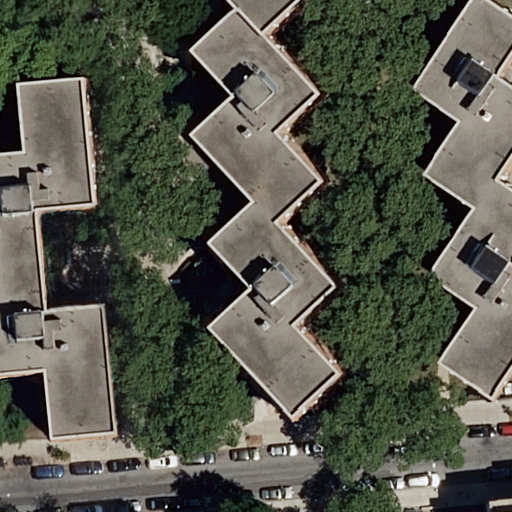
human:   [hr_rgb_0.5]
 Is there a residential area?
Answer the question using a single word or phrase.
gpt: yes

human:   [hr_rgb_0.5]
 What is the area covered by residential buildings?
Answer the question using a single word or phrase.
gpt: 1937m2

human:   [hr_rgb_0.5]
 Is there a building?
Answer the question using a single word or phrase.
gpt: yes

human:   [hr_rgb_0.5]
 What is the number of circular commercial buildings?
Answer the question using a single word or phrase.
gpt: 0

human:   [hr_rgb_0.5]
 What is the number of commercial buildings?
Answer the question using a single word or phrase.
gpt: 0

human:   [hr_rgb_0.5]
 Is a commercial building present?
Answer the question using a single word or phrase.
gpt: no

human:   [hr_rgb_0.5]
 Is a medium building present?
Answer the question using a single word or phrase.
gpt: yes

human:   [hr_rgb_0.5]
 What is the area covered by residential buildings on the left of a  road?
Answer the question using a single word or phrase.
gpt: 704m2

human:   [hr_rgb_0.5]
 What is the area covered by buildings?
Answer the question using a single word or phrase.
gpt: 1937m2

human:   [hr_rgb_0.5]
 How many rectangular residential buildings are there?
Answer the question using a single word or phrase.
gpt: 2

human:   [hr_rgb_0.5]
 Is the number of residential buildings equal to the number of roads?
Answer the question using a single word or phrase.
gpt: no

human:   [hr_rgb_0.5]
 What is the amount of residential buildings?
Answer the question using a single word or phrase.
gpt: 4

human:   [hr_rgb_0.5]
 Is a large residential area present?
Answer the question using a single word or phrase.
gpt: yes

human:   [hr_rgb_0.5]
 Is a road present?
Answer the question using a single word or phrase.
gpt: yes

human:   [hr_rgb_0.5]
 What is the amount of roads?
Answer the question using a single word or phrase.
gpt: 3

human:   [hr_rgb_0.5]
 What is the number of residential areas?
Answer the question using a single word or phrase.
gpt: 1

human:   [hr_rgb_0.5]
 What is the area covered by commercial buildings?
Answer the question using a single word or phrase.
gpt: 0m2

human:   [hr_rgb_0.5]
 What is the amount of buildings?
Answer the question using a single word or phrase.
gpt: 4

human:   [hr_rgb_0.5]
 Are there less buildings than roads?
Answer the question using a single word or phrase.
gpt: no

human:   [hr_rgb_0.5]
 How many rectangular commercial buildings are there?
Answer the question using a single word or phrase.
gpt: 0

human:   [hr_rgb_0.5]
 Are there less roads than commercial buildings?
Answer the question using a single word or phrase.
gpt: no

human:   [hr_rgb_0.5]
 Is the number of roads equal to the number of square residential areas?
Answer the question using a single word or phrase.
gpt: no

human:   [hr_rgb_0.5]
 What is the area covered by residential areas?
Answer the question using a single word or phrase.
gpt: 10607m2

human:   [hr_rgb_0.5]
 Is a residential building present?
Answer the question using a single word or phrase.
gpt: yes

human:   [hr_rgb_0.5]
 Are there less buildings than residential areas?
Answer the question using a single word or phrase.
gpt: no

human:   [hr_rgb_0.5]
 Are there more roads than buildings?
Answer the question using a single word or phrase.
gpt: no

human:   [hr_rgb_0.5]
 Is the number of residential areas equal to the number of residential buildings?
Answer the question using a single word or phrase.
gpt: no

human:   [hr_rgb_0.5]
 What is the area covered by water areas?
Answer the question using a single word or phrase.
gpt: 0m2

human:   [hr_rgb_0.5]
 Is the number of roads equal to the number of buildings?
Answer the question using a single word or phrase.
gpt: no

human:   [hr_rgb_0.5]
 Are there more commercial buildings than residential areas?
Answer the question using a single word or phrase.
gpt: no

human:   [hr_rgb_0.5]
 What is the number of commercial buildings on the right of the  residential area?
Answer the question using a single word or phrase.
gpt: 0

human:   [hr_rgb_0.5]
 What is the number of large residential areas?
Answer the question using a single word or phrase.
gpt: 1

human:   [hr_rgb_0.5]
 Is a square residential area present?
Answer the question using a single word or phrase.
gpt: no

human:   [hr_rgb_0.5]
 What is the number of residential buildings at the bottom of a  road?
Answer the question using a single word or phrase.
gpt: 1

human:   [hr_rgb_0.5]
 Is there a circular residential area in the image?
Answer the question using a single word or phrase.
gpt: no

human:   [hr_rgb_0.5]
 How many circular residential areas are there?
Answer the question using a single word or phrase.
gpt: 0

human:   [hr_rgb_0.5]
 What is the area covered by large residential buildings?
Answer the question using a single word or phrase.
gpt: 1565m2

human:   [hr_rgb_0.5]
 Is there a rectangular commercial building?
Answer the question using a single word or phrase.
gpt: no

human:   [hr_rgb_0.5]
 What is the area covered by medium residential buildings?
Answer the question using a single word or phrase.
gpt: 371m2

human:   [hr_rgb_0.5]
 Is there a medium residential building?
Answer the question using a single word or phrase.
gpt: yes

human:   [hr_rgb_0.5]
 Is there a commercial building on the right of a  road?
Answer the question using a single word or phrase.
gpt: no

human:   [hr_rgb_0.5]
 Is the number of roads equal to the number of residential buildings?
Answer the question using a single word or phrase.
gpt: no

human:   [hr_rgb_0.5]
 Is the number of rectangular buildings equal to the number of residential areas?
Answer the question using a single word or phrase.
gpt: no

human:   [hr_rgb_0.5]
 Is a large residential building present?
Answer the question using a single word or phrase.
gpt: yes

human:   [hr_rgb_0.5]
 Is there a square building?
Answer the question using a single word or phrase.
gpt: no

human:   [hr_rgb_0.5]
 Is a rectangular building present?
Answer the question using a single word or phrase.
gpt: yes

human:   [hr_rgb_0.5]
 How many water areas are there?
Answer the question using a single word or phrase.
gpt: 0

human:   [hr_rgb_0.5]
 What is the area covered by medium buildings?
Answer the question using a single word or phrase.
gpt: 371m2

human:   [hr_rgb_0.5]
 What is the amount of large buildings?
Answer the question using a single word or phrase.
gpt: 2

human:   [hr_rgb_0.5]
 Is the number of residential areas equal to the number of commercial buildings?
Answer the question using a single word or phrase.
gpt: no

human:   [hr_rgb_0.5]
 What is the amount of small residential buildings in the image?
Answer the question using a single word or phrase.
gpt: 0

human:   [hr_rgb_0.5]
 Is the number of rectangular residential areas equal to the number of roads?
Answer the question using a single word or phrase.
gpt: no

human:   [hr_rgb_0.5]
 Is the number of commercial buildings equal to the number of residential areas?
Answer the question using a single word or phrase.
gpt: no

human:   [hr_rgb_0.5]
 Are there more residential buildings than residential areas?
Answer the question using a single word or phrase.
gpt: yes

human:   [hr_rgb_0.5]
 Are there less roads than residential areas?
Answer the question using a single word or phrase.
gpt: no

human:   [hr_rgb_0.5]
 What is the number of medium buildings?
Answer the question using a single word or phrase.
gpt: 2

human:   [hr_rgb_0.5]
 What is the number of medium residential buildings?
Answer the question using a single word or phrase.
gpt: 2

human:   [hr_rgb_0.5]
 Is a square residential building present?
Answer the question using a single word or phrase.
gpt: no

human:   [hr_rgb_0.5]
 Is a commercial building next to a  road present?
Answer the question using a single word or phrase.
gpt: no

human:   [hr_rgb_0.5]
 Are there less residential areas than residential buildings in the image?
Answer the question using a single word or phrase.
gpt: yes

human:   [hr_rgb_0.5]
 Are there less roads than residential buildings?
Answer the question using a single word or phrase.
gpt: yes

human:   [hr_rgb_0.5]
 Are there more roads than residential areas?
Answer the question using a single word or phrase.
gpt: yes

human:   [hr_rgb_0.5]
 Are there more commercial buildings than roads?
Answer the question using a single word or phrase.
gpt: no

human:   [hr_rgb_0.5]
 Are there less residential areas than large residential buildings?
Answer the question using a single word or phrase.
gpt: yes